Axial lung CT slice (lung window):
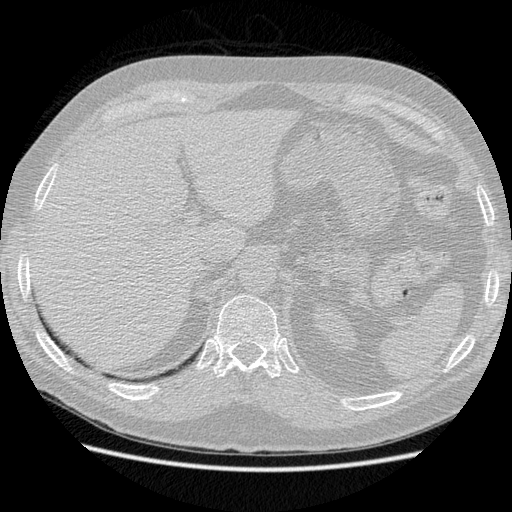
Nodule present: no